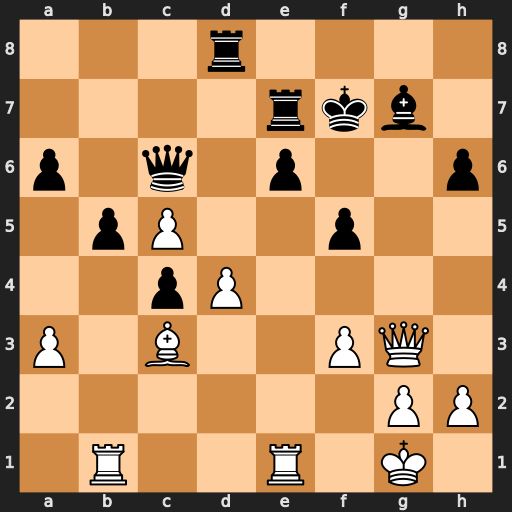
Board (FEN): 3r4/4rkb1/p1q1p2p/1pP2p2/2pP4/P1B2PQ1/6PP/1R2R1K1
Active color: w
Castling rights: -
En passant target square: -
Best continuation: Qxg7+ Kxg7 d5+ Kf7 dxc6